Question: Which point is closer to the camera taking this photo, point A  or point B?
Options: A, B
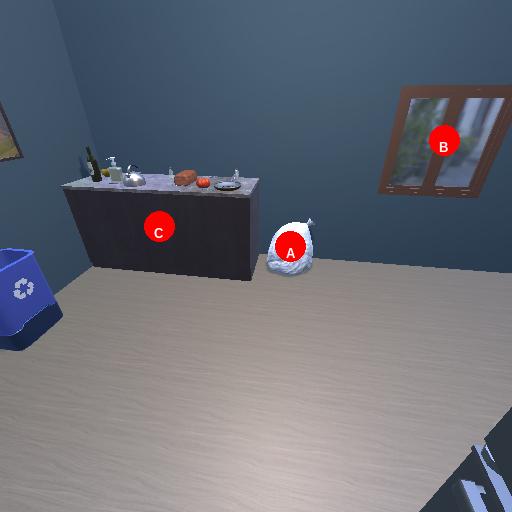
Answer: A